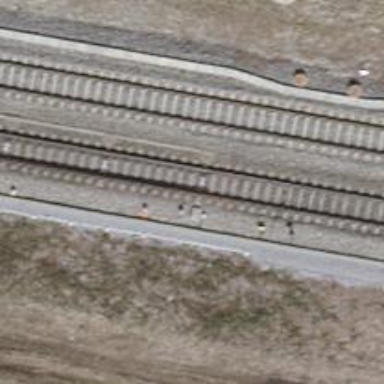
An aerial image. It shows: Railway switch.